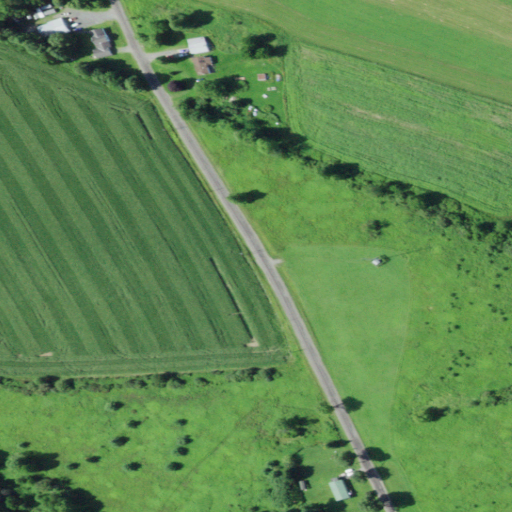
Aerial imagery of mountain in New York named Spoon Hill containing cultivated crops, pasture, open development, deciduous forest, and low intensity development